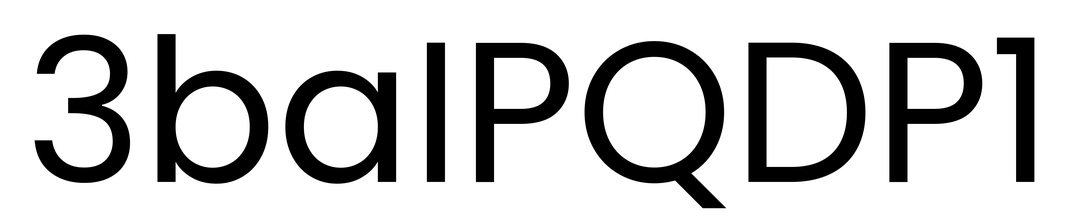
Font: Poppins-Regular